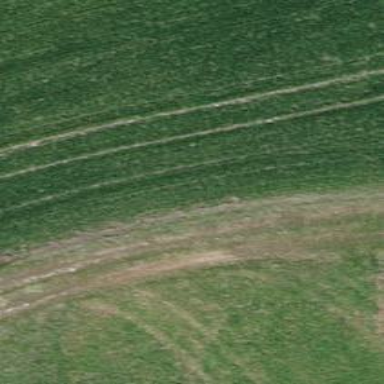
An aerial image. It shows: Grass track with grade5 tracktype.